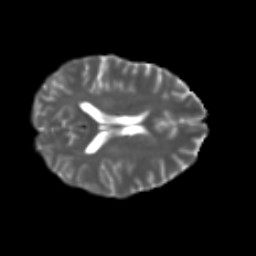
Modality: T2w
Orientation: axial
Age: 45
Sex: female
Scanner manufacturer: ge
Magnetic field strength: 3 T
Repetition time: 7.8 s
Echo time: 0.0606 s